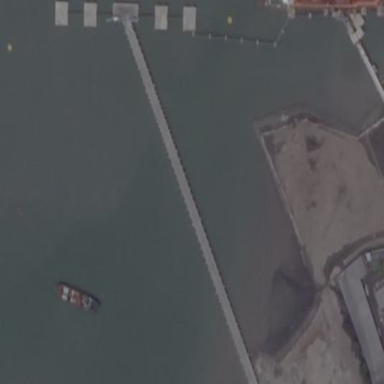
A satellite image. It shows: Man-made pier.